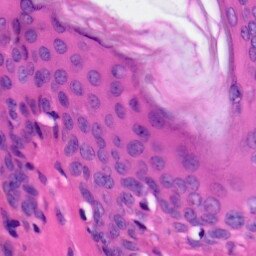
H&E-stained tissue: Skin